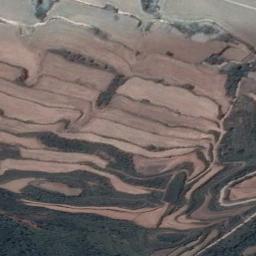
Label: terrace